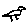
Label: bird